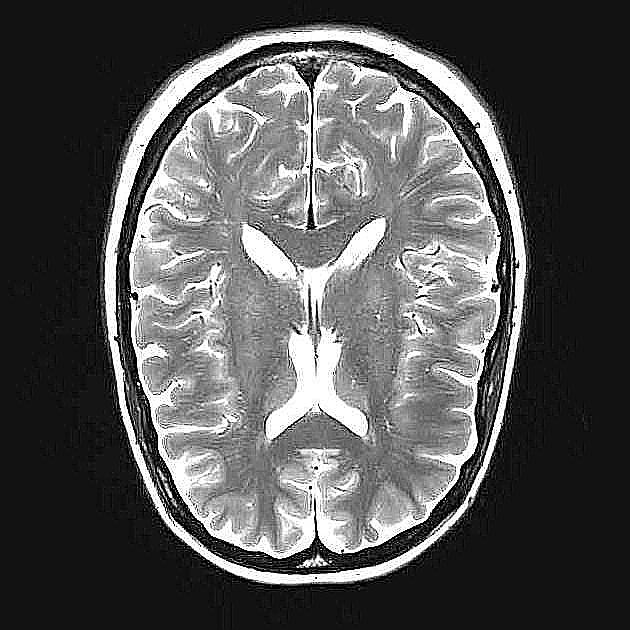
Label: notumor